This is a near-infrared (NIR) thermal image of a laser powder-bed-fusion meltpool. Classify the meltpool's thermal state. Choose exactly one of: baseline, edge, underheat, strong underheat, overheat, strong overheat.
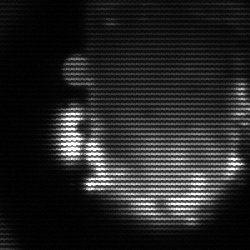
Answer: baseline